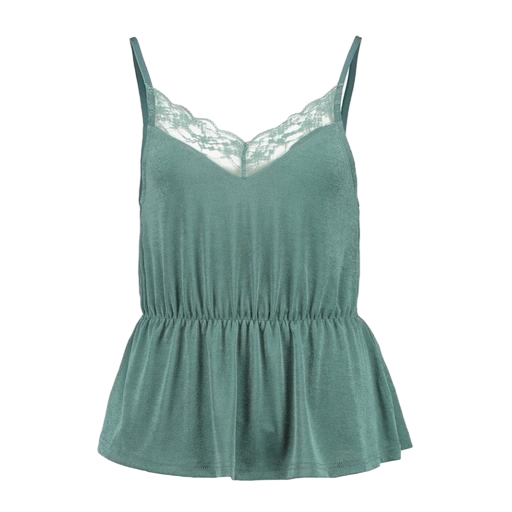
green women's cami, green camisole top, green cami, white background